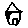
Label: house